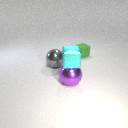
large purple metal sphere to the right of large gray metal sphere